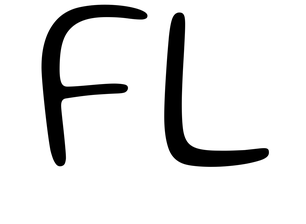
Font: Gluten_ExtraLight